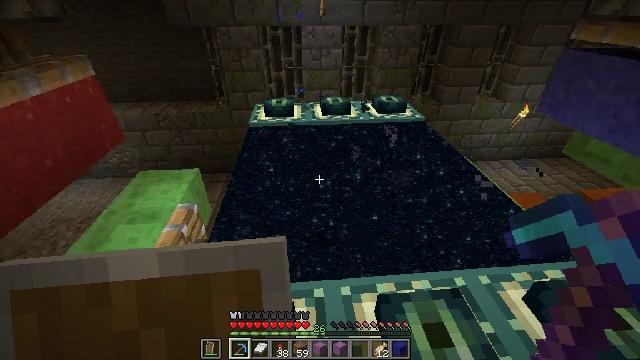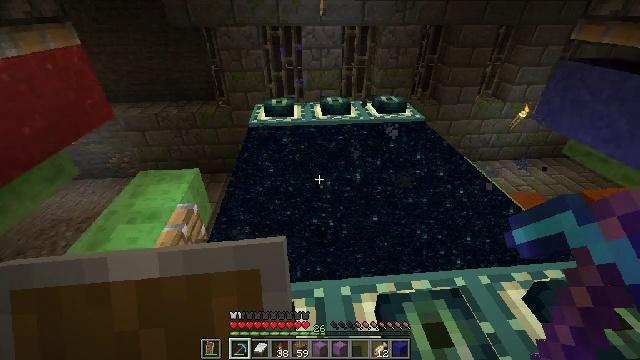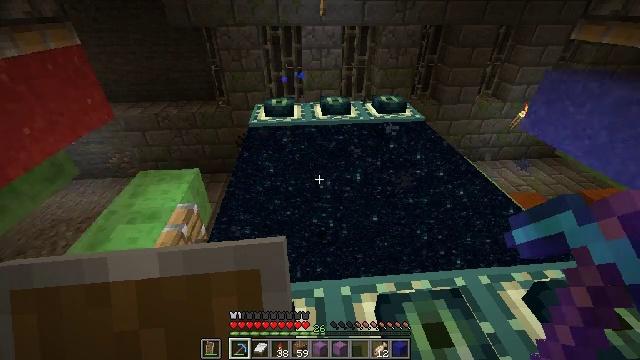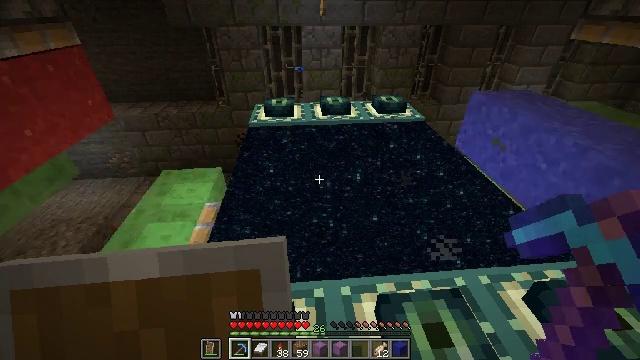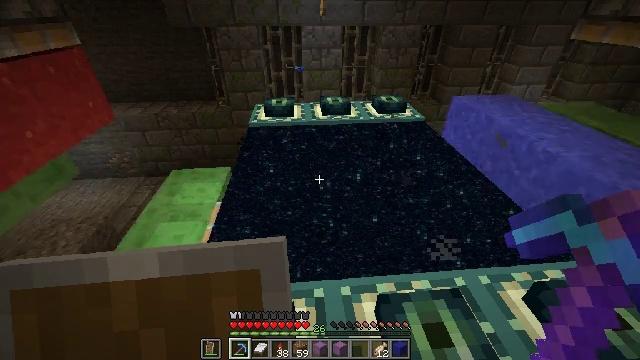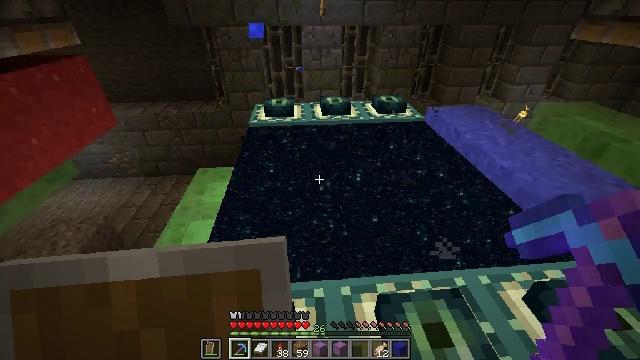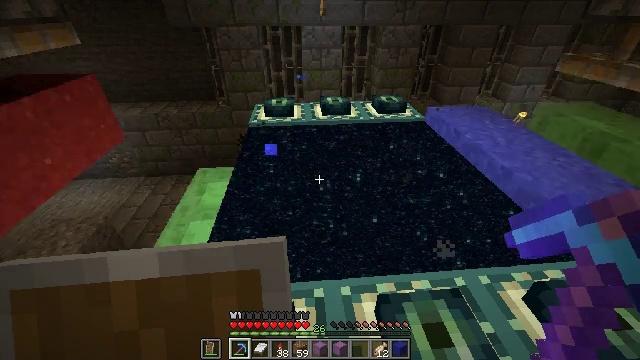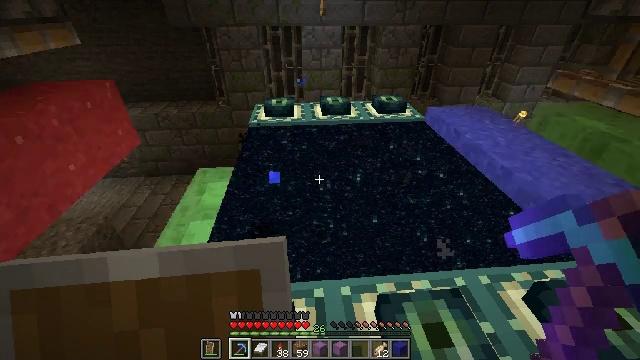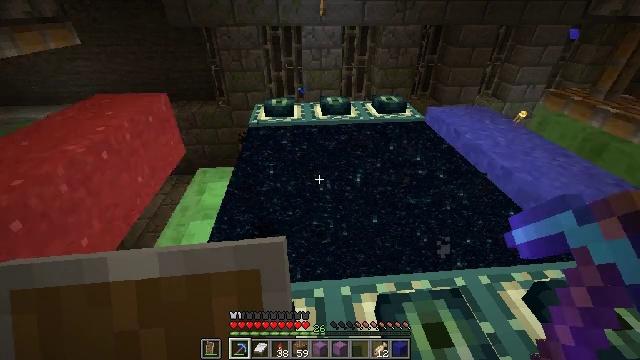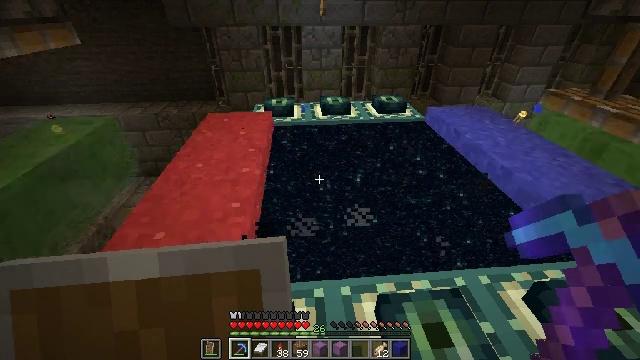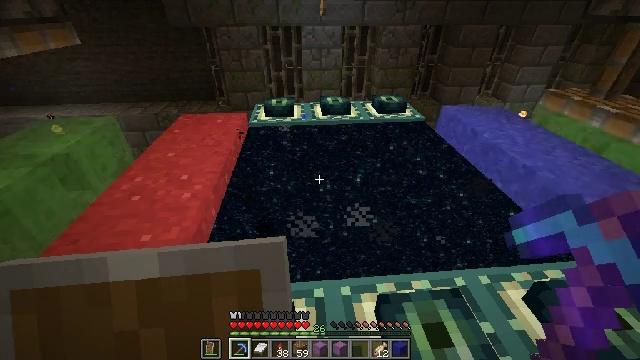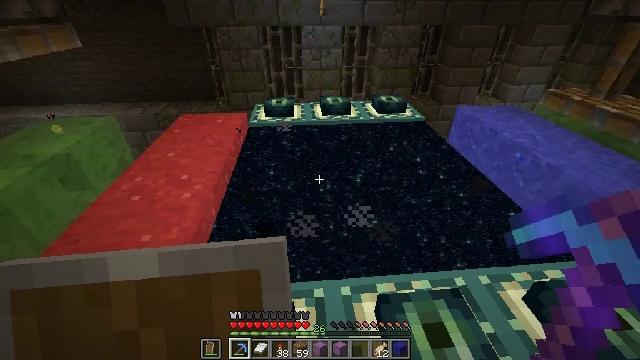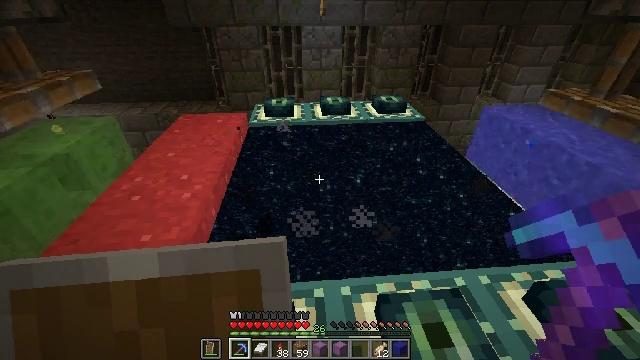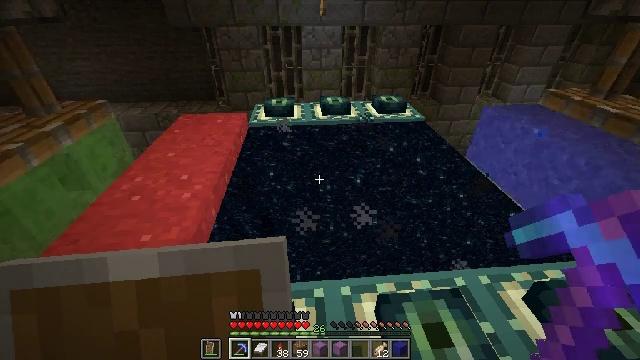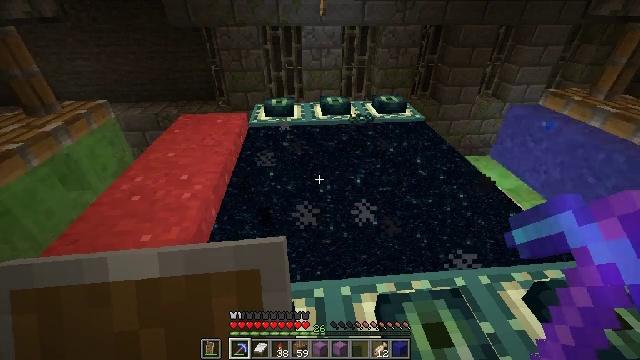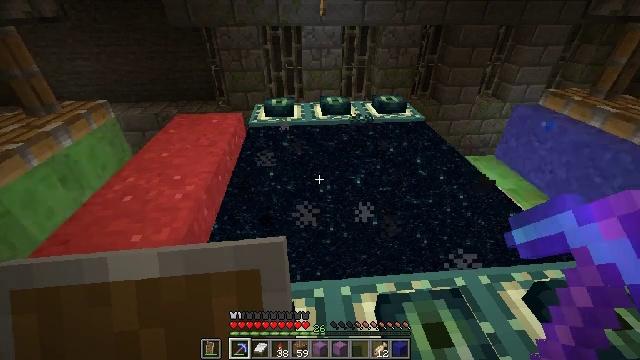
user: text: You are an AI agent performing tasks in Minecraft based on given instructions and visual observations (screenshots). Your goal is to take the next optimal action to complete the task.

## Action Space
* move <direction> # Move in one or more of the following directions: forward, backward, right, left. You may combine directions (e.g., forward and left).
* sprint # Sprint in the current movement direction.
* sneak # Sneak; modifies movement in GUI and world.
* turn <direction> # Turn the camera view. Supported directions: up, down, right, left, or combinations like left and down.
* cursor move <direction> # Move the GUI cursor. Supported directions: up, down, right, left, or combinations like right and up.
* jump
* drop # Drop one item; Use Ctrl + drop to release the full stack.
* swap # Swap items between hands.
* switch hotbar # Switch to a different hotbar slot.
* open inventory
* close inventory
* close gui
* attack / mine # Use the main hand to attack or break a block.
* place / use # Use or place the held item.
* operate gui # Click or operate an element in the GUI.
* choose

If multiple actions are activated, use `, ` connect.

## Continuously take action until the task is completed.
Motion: motion action
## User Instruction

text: Break the blue concrete powder.
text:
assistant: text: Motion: no_op
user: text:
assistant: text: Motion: no_op
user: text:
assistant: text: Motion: no_op
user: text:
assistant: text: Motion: no_op
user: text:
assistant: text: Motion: no_op
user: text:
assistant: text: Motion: no_op
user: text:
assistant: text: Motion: no_op
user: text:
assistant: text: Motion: no_op
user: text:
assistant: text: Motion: no_op
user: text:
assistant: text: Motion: no_op
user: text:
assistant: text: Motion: no_op
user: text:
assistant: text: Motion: no_op
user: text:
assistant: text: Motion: no_op
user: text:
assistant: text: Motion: no_op
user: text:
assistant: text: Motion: no_op
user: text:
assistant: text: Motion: no_op
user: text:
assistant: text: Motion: no_op
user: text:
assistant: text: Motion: no_op
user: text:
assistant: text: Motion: no_op
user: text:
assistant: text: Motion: no_op
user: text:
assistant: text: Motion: no_op
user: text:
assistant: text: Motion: no_op
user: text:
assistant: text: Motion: no_op
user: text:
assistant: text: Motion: no_op
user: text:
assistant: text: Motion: no_op
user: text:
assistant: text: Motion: no_op
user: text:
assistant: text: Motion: no_op
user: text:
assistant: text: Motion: no_op
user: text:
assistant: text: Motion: no_op
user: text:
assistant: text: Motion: no_op